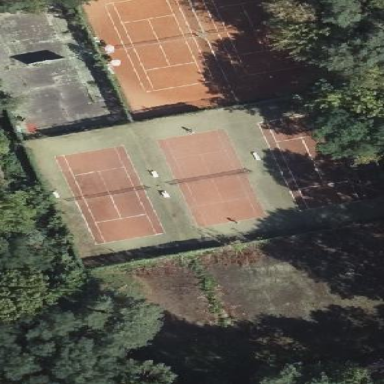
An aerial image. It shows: Tennis sports center enclosed by chain link fence.